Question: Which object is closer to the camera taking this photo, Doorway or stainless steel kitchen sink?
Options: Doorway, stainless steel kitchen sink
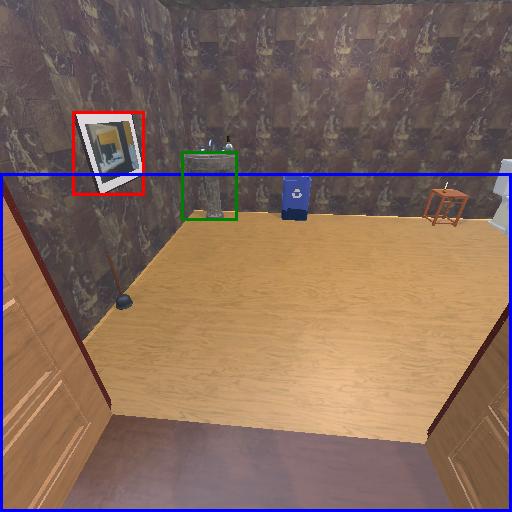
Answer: Doorway